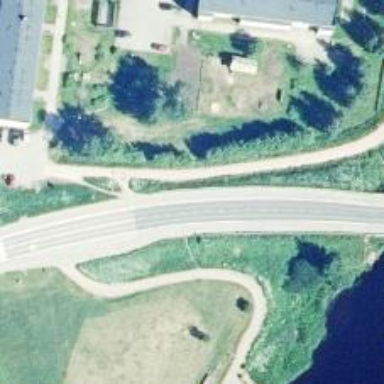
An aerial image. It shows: Asphalt cycleway.